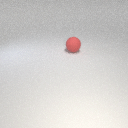
large red rubber sphere